You are looking at the wavelet scalogram of a bearing's acceleration signal. Classify the bearing condition as one of: normal, inner_race, outer_race, ball.
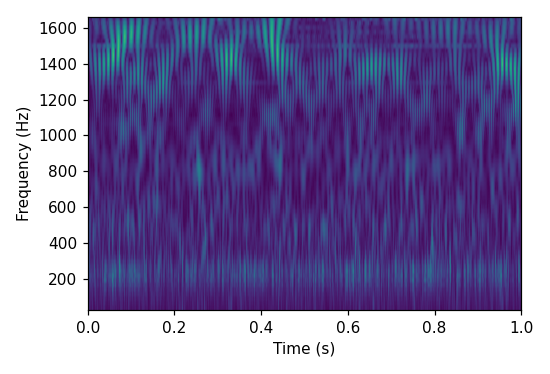
Answer: normal